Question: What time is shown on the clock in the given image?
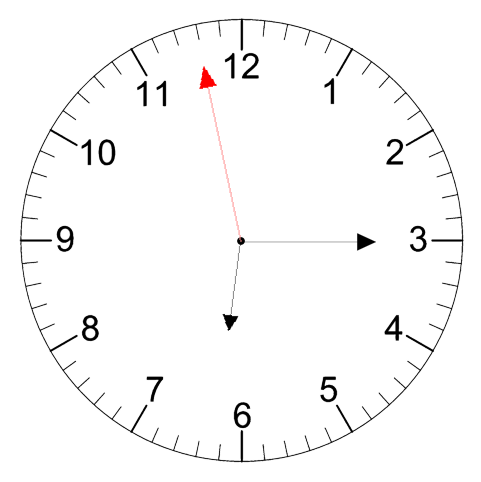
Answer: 06:14:58